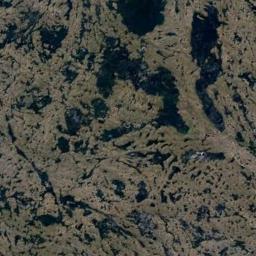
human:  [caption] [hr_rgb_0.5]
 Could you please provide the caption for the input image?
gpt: There is a large area of ​​dense brown bare land in a lake in a wetland .

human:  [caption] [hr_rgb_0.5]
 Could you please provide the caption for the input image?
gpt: Except for the waters, this wetland is covered by vegetation .

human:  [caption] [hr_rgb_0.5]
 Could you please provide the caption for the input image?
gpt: Many waters of different sizes are surrounded by wetlands .

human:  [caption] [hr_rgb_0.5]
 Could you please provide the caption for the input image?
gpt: The wetland consists of dry plants and water .

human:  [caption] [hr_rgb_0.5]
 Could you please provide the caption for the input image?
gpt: There are much bare land and many water areas on the wetland .